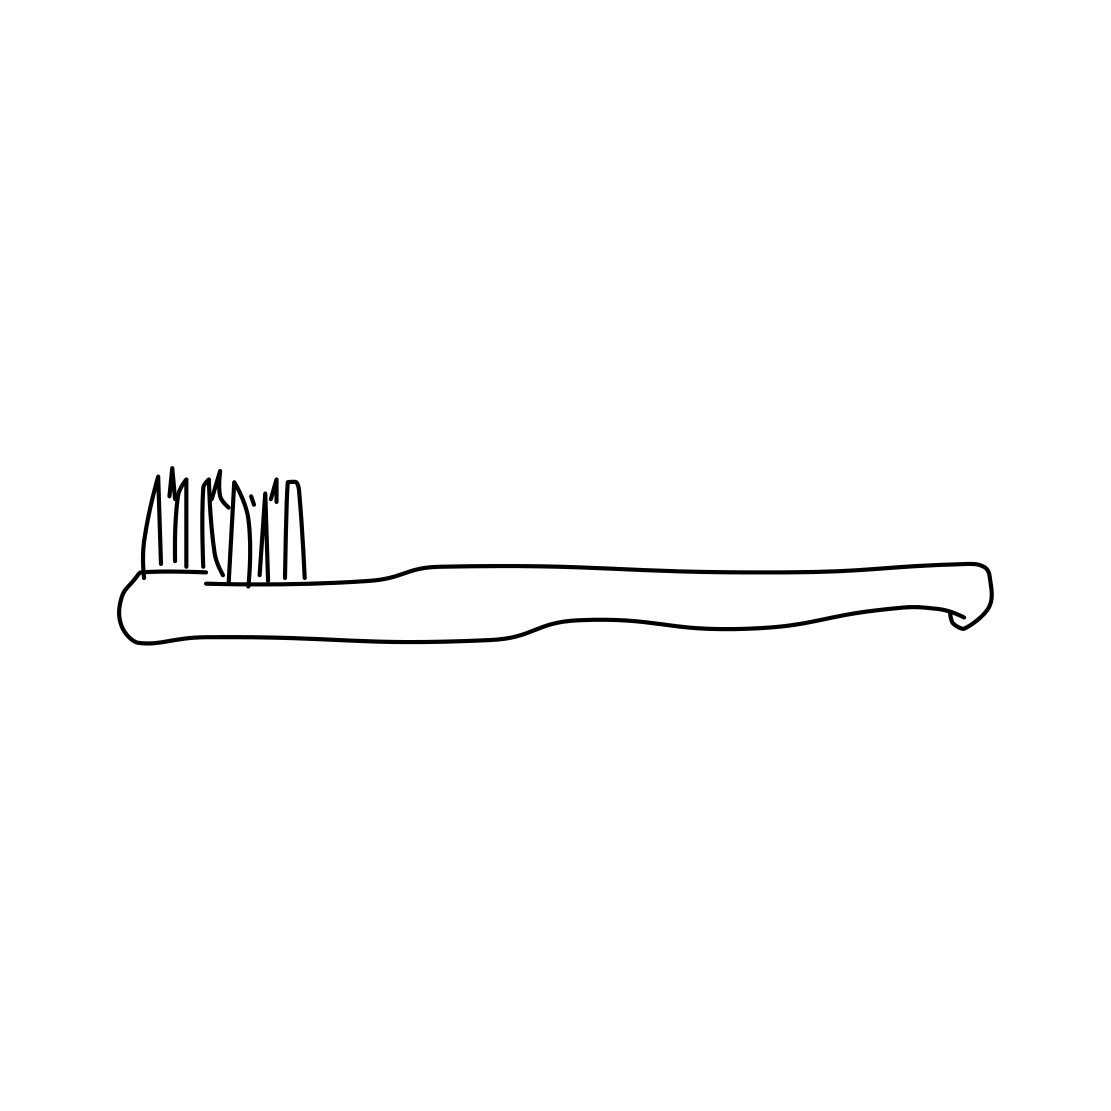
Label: toothbrush